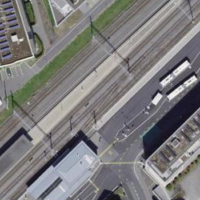
EUNIS habitat code: 57
Species observed at this site:
Milvus milvus